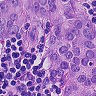
Metastatic tissue present: yes